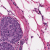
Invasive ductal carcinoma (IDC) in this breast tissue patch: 0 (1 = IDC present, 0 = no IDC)